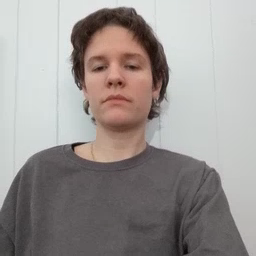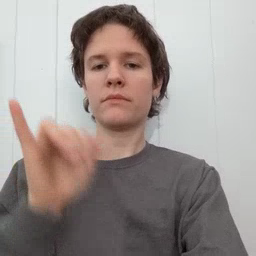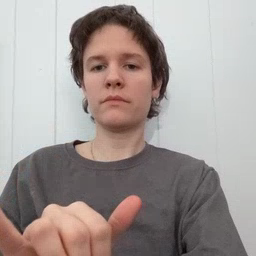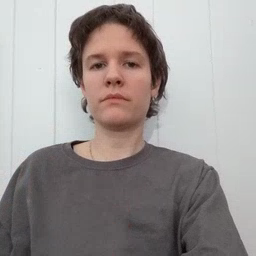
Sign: stay